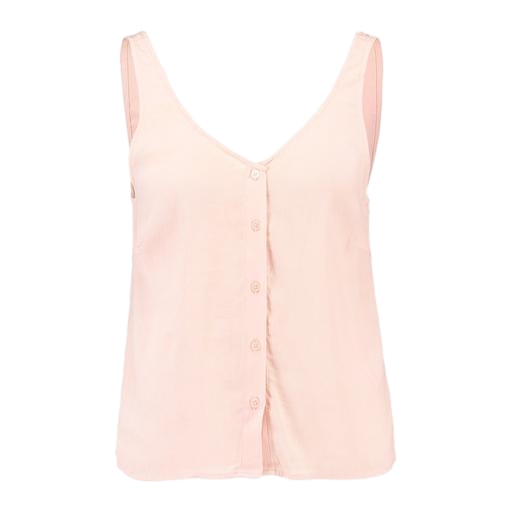
pink striped button-front top, camisole top, pink breeze tank, white background